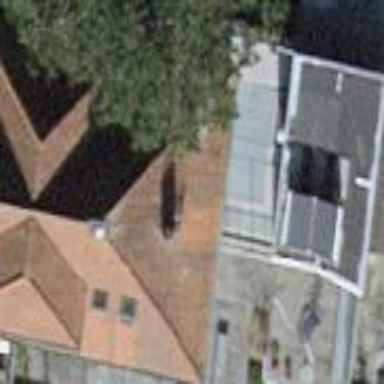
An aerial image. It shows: Building with tile roof.